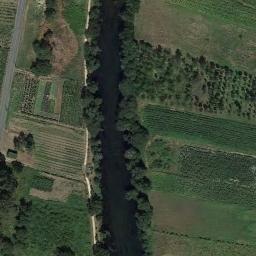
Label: river